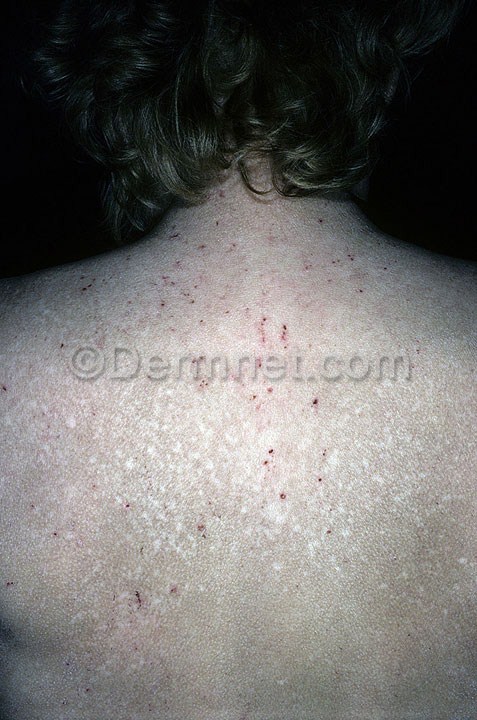
Disease: Eczema Photos